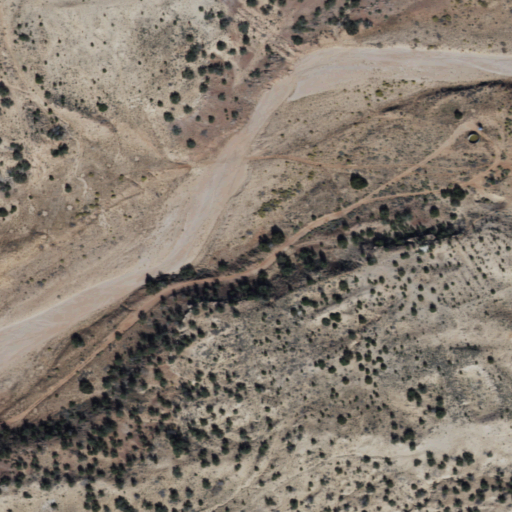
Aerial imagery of mountain in Arizona named White Top (historical) containing only shrub